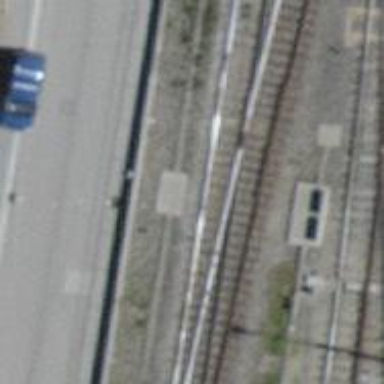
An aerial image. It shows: Electrified rail siding with contact line.